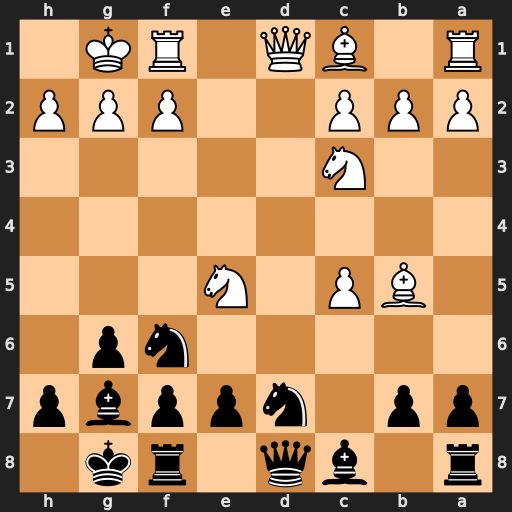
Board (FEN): r1bq1rk1/pp1nppbp/5np1/1BP1N3/8/2N5/PPP2PPP/R1BQ1RK1
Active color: b
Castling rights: -
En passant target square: -
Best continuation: Nxe5 Qxd8 Rxd8